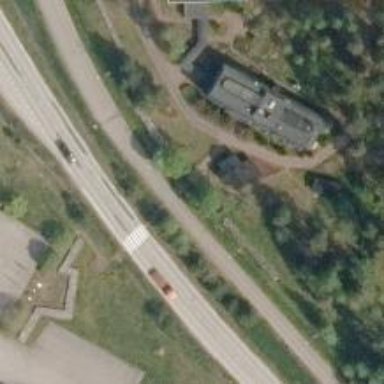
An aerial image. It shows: Asphalt cycleway.